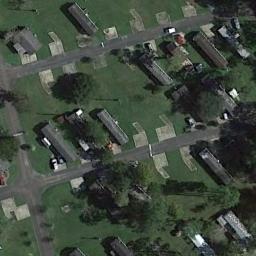
Label: residential